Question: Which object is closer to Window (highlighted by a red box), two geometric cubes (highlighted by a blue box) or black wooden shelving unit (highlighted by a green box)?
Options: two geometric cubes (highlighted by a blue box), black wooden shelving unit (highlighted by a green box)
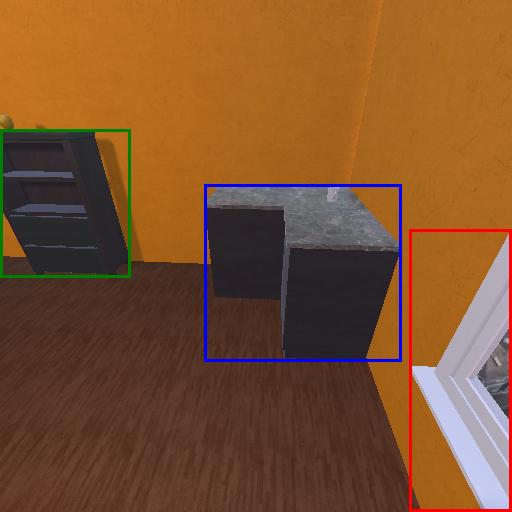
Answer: two geometric cubes (highlighted by a blue box)